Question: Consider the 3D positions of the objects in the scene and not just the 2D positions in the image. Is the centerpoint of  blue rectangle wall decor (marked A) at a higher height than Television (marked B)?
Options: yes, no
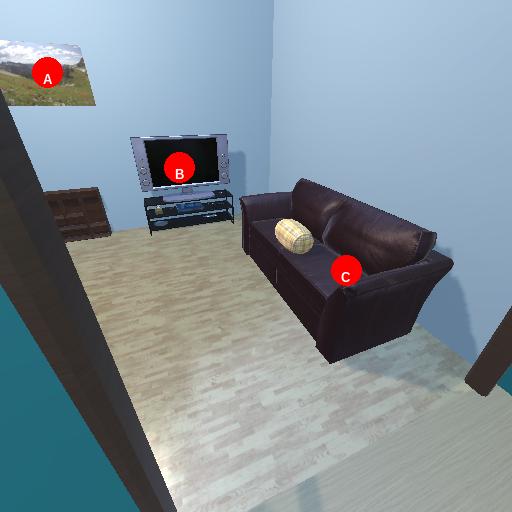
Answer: yes